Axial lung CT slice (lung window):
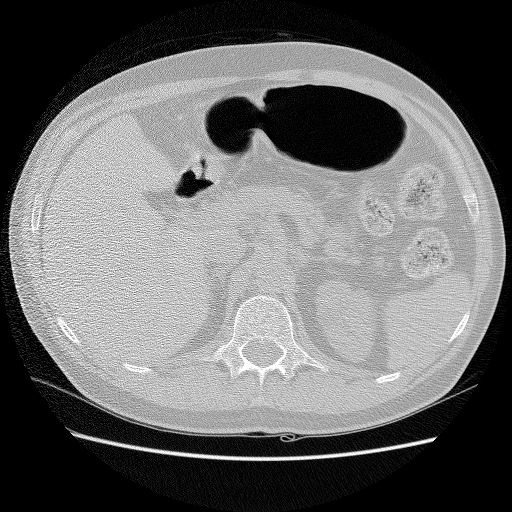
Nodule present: no